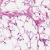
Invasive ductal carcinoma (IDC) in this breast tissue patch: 0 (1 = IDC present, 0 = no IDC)